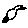
Label: bird